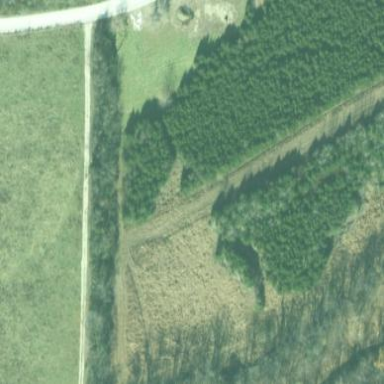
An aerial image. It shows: Evergreen woodland with needle-leaved trees.